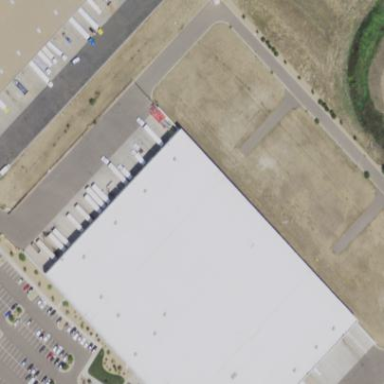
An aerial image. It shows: Warehouse.